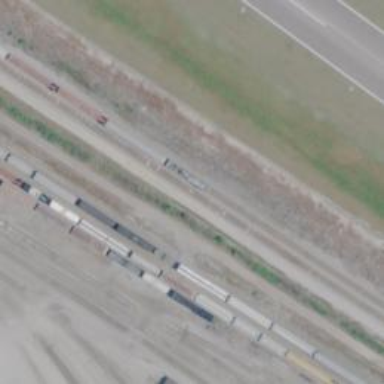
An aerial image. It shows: Railway siding with rails.